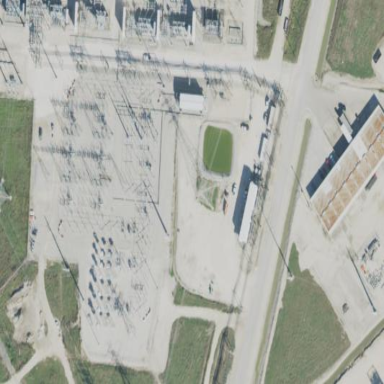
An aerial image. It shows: Transmission-level power substation.